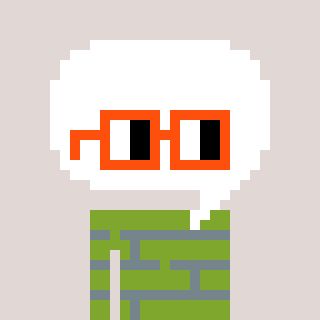
a pixel art character with square orange glasses, a speech bubble-shaped head and a slimegreen-colored body on a warm background